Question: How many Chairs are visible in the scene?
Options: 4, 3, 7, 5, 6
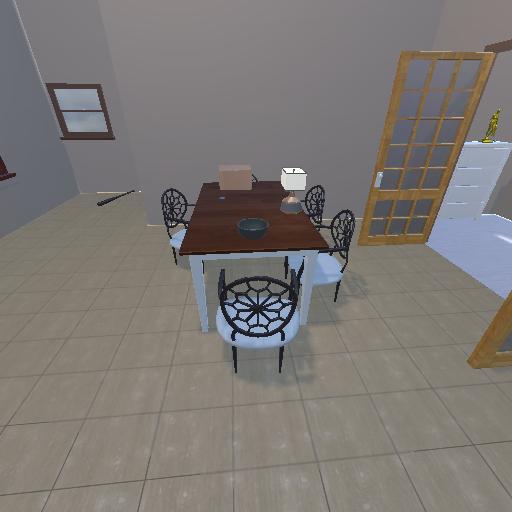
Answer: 4